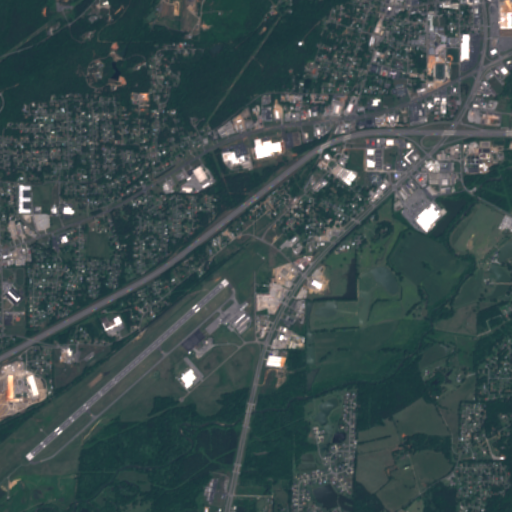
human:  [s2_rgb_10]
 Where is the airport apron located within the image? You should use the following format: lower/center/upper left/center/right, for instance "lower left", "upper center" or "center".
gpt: The airport apron is located in the lower center of the image.
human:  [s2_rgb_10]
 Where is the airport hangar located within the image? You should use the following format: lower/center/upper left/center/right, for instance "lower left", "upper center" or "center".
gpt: The airport hangar is located in the center left of the image.
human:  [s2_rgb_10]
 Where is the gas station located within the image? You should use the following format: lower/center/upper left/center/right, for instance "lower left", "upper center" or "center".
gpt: The gas station is located in the upper right of the image.
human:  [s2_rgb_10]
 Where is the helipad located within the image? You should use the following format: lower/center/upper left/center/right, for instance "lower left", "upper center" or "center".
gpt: The helipad is located in the center left of the image.
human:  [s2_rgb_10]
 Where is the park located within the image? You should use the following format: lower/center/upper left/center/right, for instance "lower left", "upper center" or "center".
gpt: The park is located in the upper right of the image.
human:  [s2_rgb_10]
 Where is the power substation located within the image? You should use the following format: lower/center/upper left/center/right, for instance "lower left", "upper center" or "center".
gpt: The power substation is located in the upper center of the image.
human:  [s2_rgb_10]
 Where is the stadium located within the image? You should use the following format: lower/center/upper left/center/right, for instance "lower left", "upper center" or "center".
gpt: The stadium is located in the upper right of the image.
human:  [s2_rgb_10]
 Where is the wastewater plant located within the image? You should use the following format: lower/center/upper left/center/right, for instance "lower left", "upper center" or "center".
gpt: The wastewater plant is located in the upper right of the image.
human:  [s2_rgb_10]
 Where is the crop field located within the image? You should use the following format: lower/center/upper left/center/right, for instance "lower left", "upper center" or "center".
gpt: There is no crop field in the image.